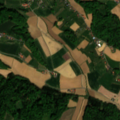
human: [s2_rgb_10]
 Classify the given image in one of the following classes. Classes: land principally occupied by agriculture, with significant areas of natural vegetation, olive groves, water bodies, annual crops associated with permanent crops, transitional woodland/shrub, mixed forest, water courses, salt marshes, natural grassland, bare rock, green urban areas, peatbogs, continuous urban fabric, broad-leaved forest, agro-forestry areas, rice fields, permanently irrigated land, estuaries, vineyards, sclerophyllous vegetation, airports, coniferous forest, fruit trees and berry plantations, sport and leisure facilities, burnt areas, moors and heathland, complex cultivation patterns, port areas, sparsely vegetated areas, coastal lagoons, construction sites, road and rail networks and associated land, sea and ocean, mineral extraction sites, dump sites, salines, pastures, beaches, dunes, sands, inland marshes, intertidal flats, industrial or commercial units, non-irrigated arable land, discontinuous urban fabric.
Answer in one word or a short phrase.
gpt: non-irrigated arable land, complex cultivation patterns, broad-leaved forest